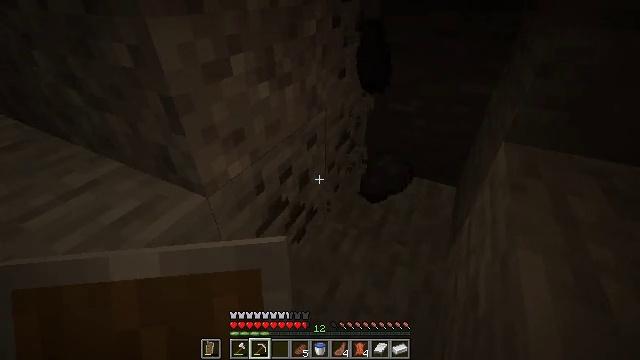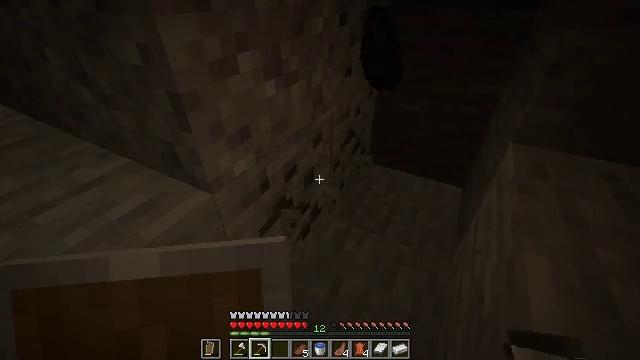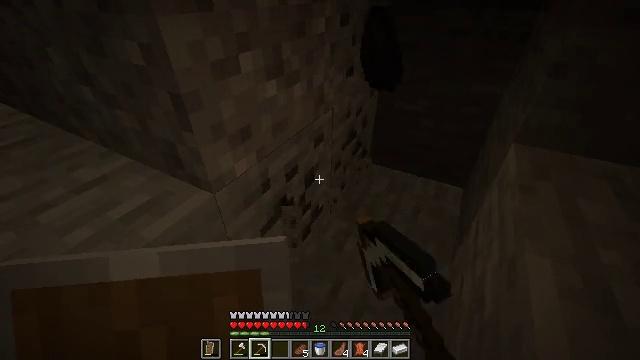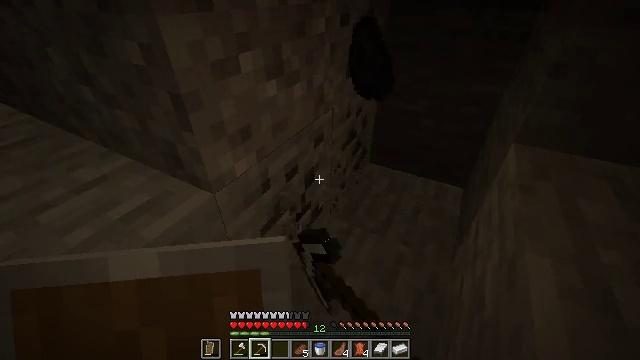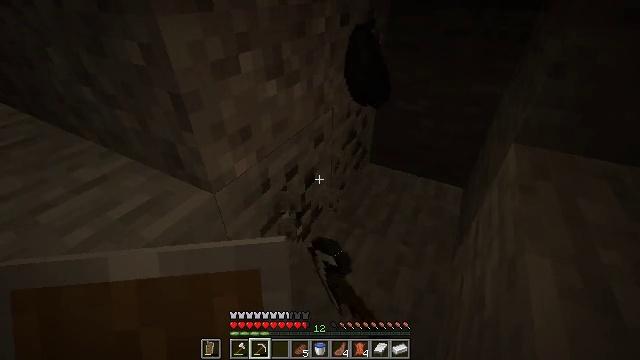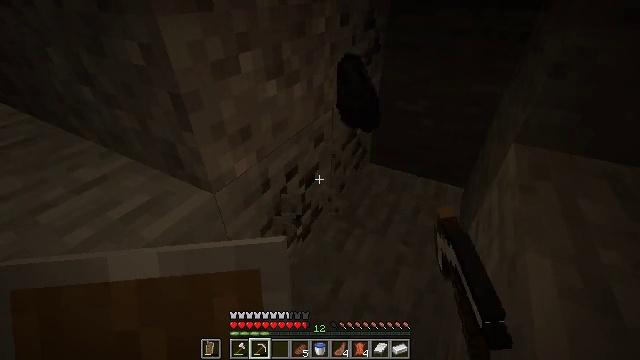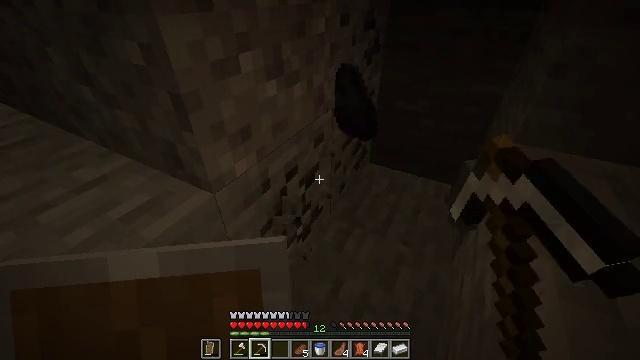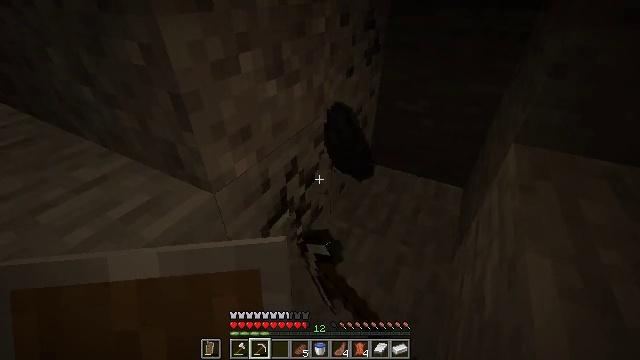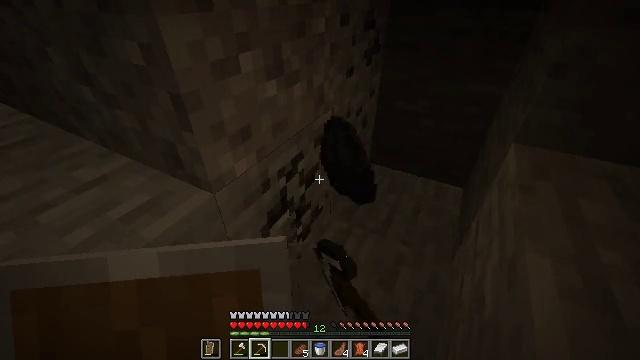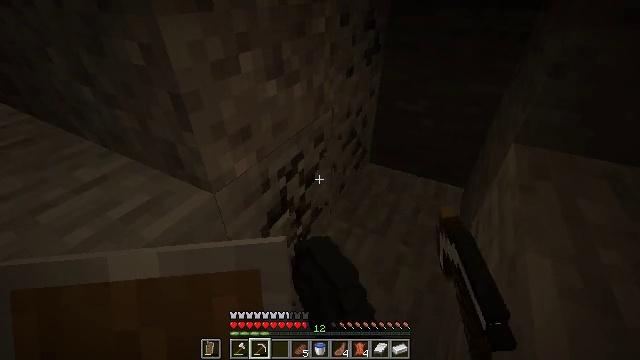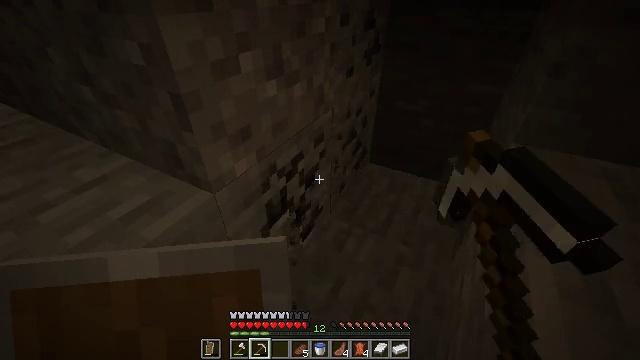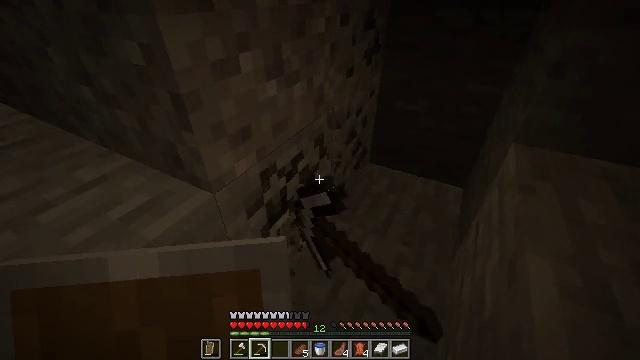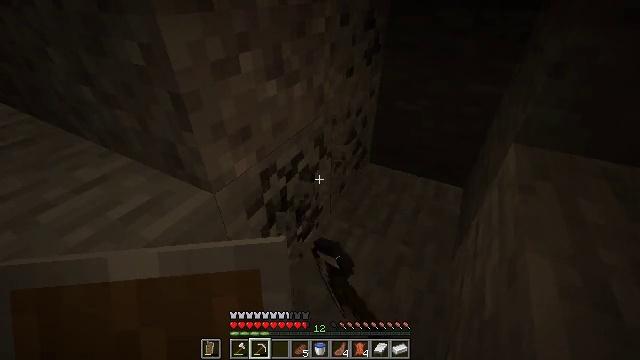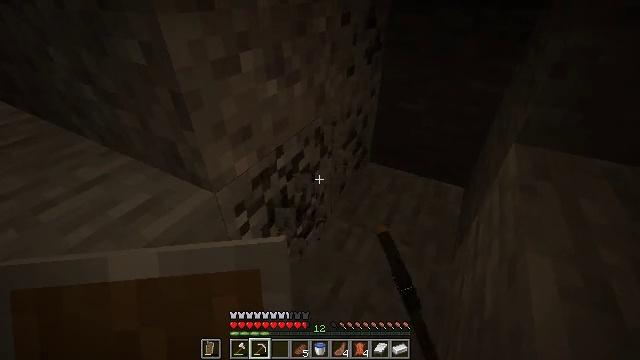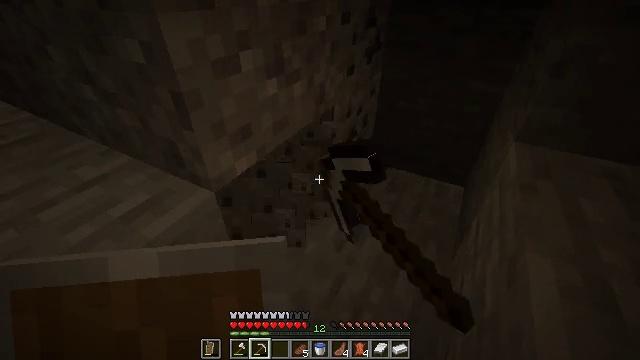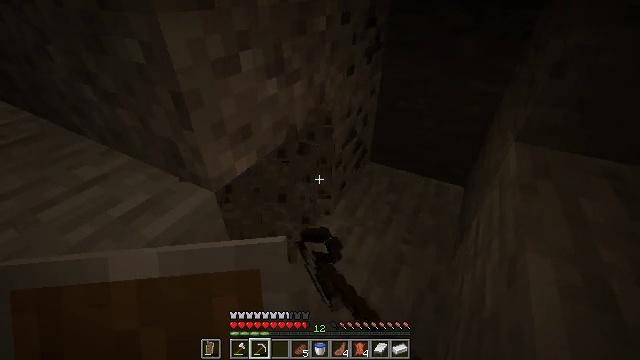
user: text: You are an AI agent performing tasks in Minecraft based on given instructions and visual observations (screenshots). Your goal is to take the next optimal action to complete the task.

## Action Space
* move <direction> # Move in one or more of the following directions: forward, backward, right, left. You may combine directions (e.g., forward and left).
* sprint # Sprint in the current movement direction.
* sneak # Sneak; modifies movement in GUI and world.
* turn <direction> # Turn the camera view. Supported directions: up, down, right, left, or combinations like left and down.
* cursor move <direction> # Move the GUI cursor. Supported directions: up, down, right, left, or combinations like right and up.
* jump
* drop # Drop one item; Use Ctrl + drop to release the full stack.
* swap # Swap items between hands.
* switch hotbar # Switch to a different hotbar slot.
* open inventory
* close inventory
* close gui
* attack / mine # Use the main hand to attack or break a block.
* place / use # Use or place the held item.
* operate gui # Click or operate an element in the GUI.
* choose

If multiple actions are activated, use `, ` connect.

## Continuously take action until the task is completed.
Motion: motion action
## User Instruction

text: Extract coal from the ore block.
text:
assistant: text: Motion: turn left, attack / mine
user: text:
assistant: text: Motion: attack / mine
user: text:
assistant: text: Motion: attack / mine
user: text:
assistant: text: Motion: attack / mine
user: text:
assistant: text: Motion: attack / mine
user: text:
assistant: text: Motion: attack / mine
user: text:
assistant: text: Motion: attack / mine
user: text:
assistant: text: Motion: attack / mine
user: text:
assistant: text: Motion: attack / mine
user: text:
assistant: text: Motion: attack / mine
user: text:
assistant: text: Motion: attack / mine
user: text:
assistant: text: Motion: attack / mine
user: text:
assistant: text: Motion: attack / mine
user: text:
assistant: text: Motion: attack / mine
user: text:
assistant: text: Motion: attack / mine
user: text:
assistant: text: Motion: move forward, attack / mine
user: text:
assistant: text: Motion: move forward and move right, attack / mine
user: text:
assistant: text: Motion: move forward and move right, attack / mine
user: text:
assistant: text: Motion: move forward and move right, attack / mine
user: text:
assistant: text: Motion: move forward and move right, turn left and up, attack / mine
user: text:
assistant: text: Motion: move forward and move right, turn left and up, attack / mine
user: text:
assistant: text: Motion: move forward and move right, turn left and up, attack / mine
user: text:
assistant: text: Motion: move forward and move right, turn left, attack / mine
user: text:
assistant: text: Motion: move forward and move right, turn left, attack / mine
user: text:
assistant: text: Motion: turn left, attack / mine
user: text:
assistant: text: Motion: turn left, attack / mine
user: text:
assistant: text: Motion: turn left, attack / mine
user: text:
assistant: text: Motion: turn left, attack / mine
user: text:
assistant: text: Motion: turn left, attack / mine
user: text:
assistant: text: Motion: attack / mine